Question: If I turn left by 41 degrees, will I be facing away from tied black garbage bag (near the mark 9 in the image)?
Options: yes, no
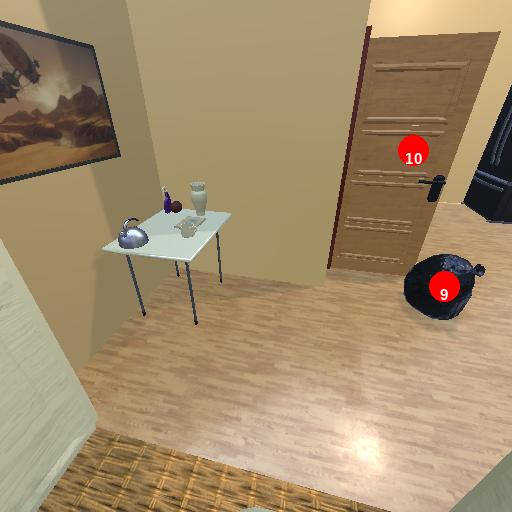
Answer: yes